Question: I am trying to build a PhoneGap based app that will read the user's incoming SMS.
The target platform is Android
I am using this plugin:-
<URL>
I have followed the instructions here to the letter, and have created the files accordingly.
When I run
'''
cordova build android
'''
The output is attached.

I can't figure out the error here. I have checked that the PATH variable includes the JDK and Ant files.
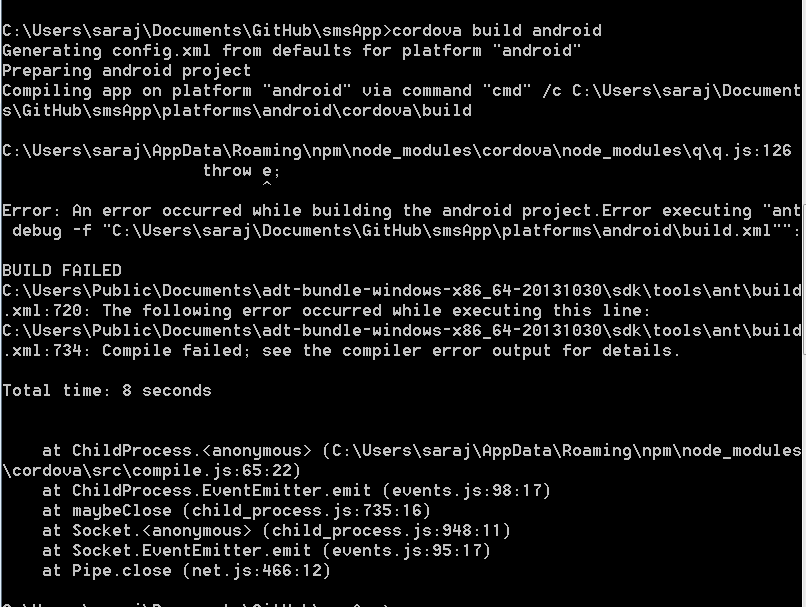
Answer: I found the error.
The project was created on Phonegap, and the plugin was desired to be used with 'cordova.js' instead of 'phonegap.js'.
So, initiating the project with Cordova-based commands, like
'''
cordova create
'''
and
'''
cordova add platform android
'''
solved the problem.